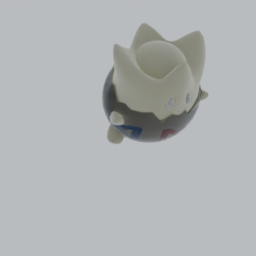
Label: animals